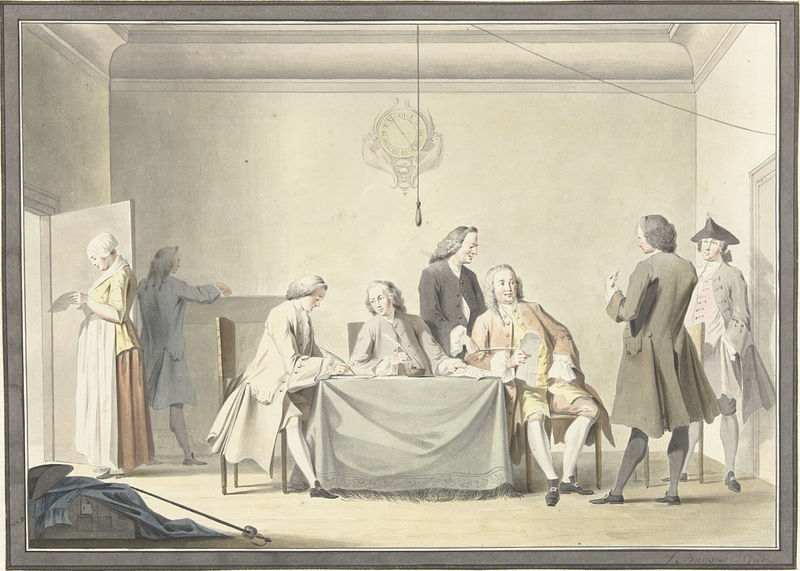
Titel: Zitting van Commissarissen tot ontvangst der Liberale Gifte, of 50ste penning, 12 september 1747
Künstler: Jacobus Buys
Standort: Amsterdam
Institution: Rijksmuseum
Schlagwörter: chair, hat, men, people, stockings, sword, white, women, black, chairs, conversation, discussion, formal, hair, interior, lady, meeting, old, room, sitting, society, table, talk, talking, woman, sheets, feather, food, man, chaise, landscape, light, paper, coat, coats, hats, revolution, jacket, writing, clock, door, reading, independence, clothes, ink, walls, shoes, box, apron, cloth, american, chest, plume, doorway, wig, weapon, noble, meal, copper, enlightenment, wigs, dinner, supper, colonial, string, eighteenth century, ligth, genre painting, tricorn, pull, proper, jackets, politicians, colonists, chatting, revolutionary, constitution, 1700s, me, pulley, lever, cononial, light5, clokc